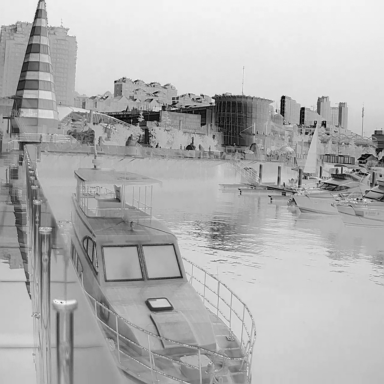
There are three canoes in the infrared image.